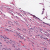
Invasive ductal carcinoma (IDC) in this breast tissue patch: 1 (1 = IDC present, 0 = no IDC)